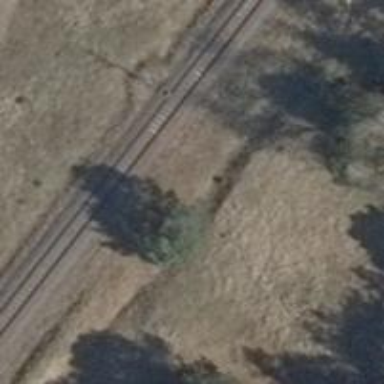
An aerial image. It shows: Railway level crossing.